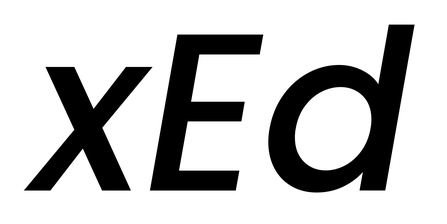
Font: Poppins-MediumItalic